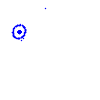
Particle: kaon